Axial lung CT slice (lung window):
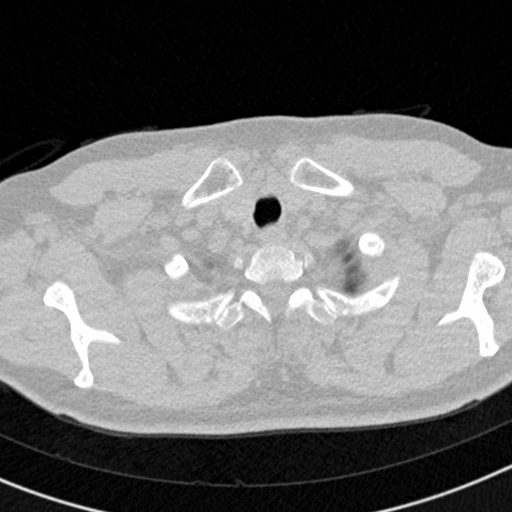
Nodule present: no